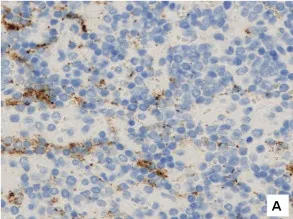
Tumor immunoreactivity. (A) GFAP immunoreactivity was variable whereas Synaptophysin was negative.
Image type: pathology (immunostaining)